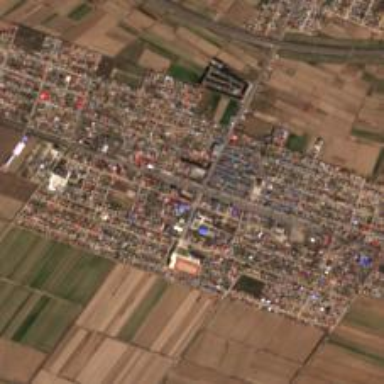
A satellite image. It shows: Ethnic township within town.